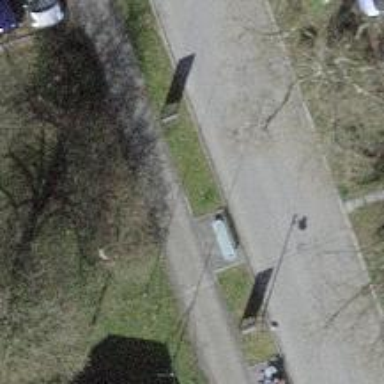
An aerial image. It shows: Bench for seating.